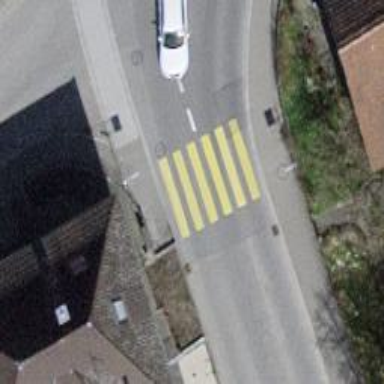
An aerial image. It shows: Uncontrolled zebra crossing with zebra markings.